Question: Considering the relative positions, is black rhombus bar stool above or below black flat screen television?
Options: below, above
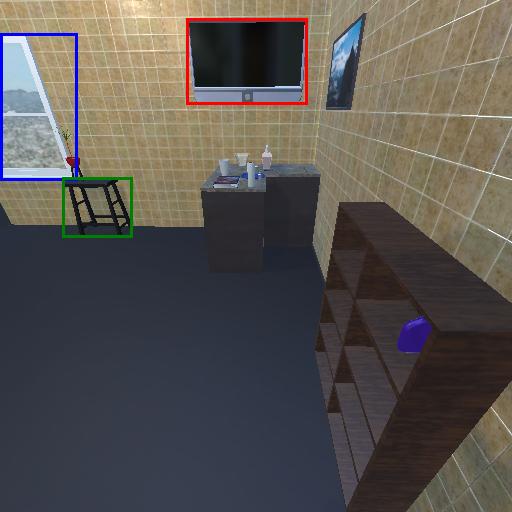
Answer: below